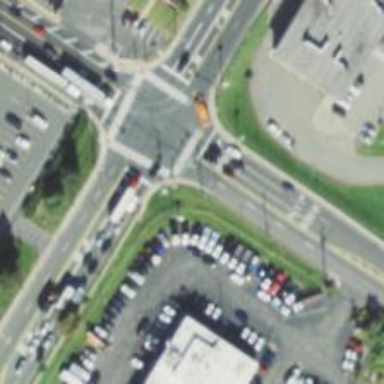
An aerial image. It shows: Marked crossing on footway.